RGB frame:
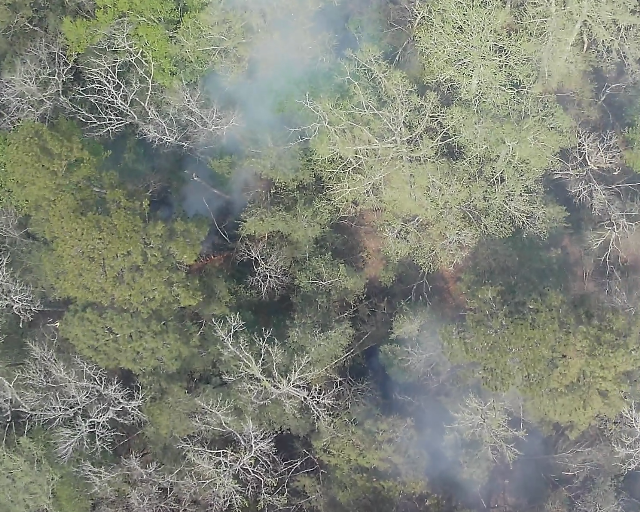
Thermal frame:
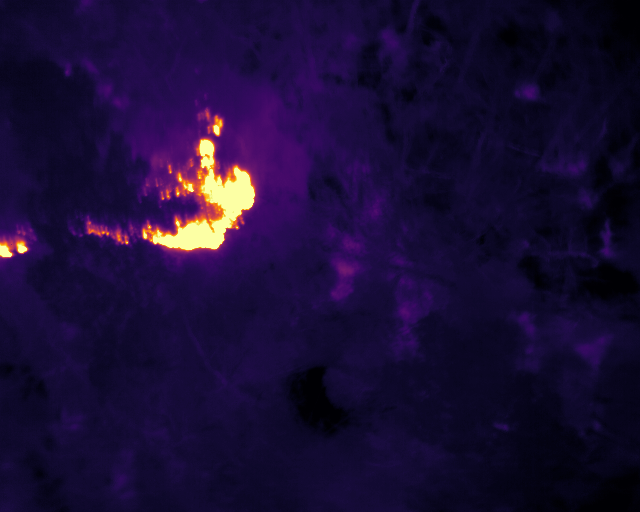
Captured: 2026-02-26 03:44:43
Pixels at or above 80 °C: 3961 (fraction of frame: 0.01209)